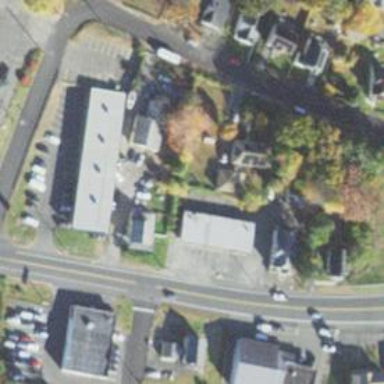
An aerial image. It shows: Convenience shop.